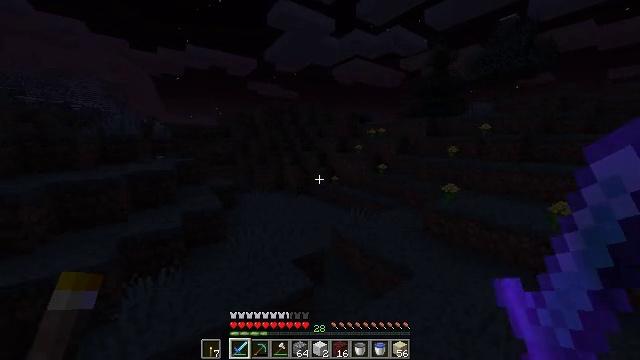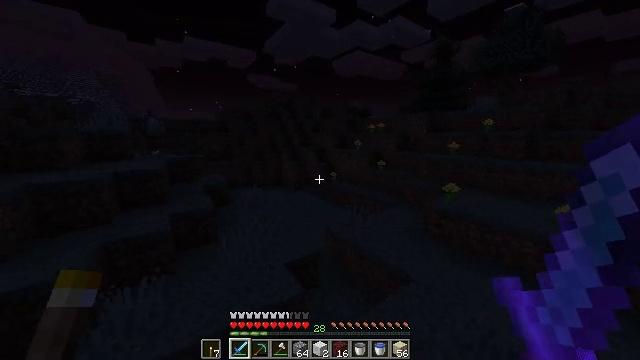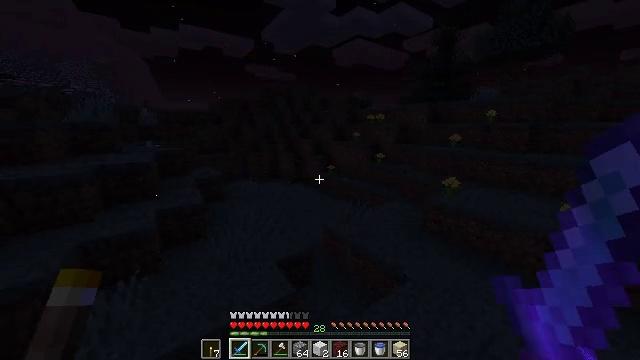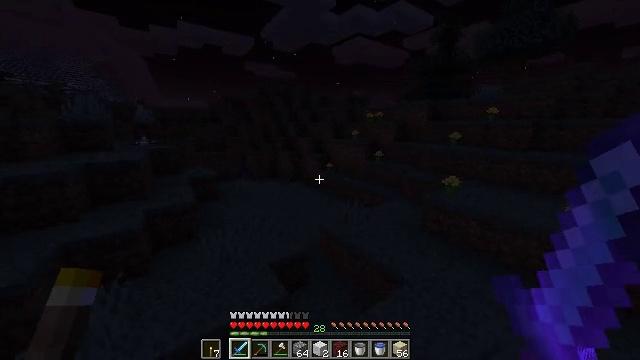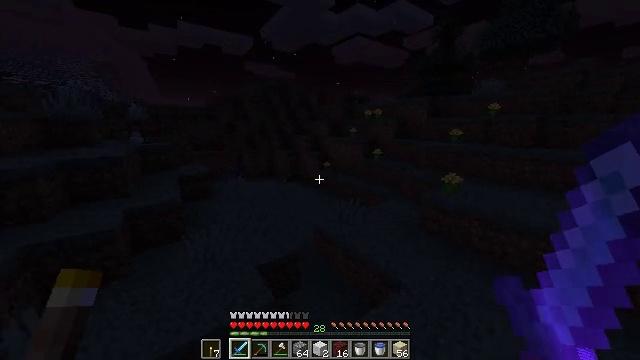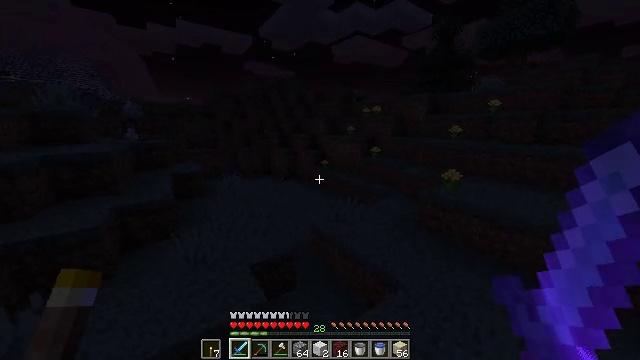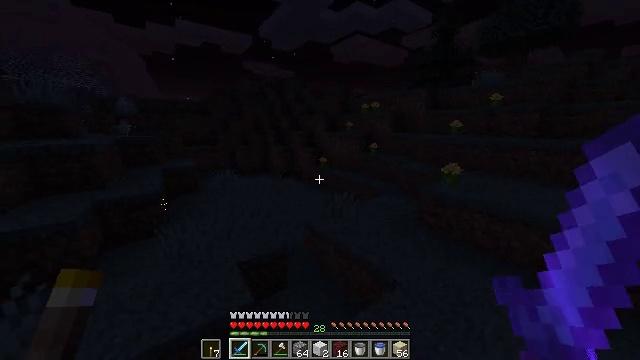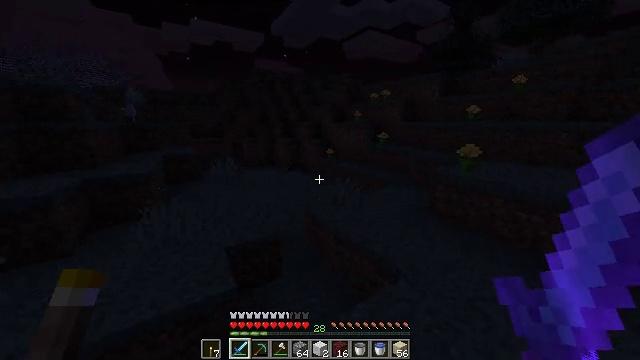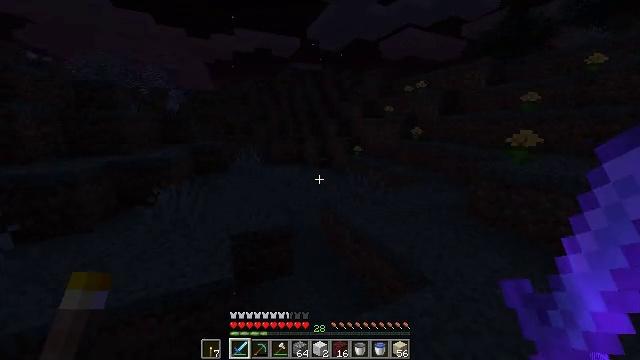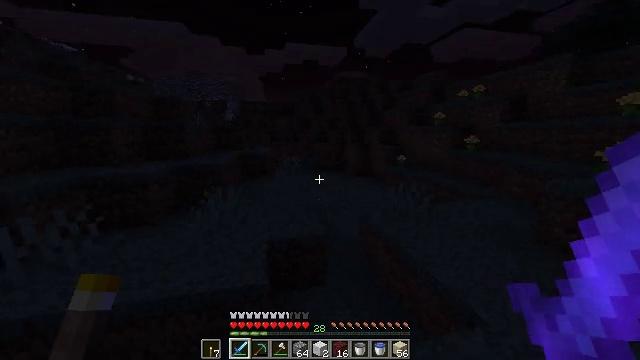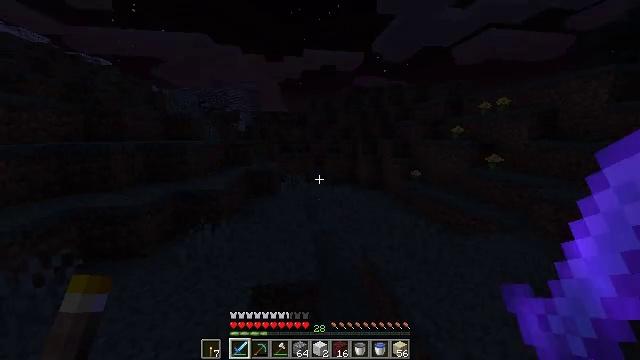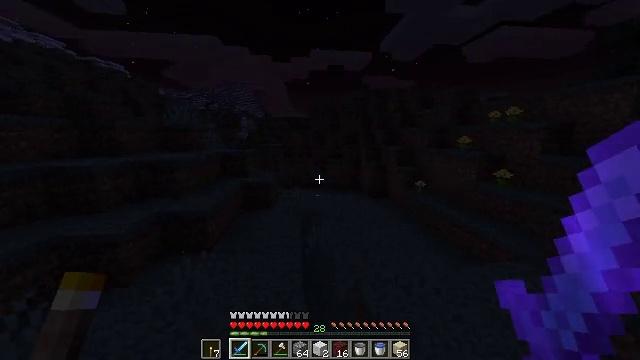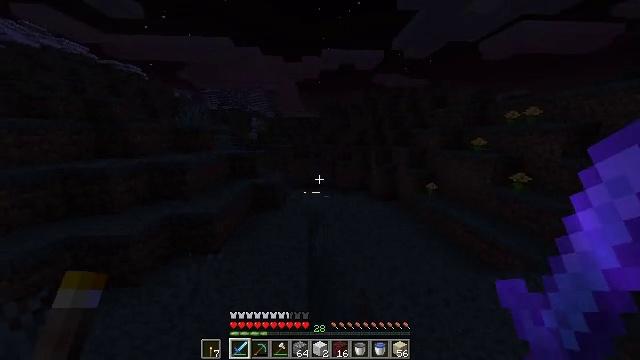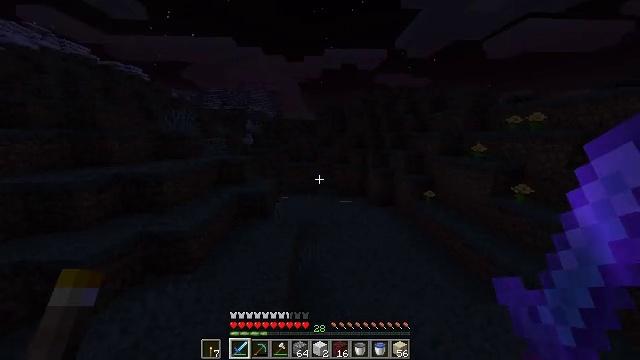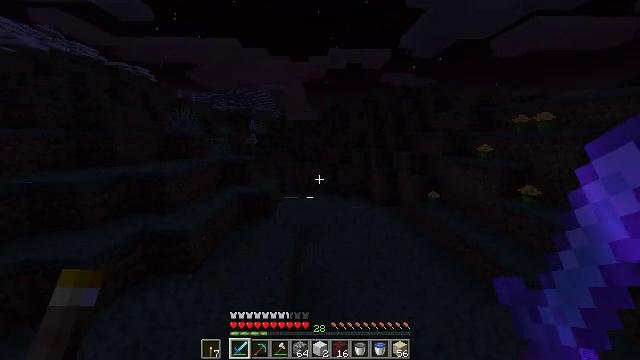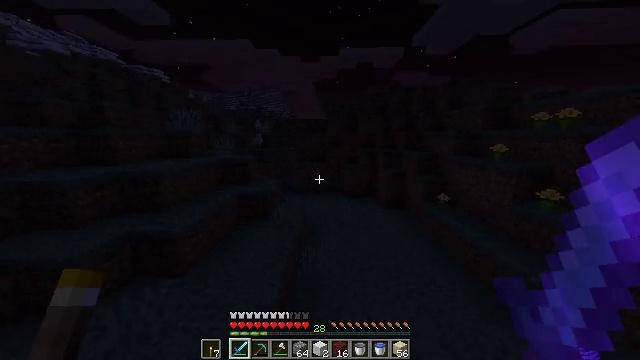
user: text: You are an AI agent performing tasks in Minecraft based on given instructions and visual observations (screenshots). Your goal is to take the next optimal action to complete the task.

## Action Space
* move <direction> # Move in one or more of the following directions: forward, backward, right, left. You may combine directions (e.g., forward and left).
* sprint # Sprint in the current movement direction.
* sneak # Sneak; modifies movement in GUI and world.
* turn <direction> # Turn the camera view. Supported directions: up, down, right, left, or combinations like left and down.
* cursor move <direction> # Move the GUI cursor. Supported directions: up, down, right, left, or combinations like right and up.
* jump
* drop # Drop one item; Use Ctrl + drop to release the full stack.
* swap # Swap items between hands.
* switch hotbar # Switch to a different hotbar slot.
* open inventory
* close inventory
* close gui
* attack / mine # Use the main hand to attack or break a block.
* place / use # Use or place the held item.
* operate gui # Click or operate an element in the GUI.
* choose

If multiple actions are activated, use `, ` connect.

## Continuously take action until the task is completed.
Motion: motion action
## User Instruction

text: Remove a mutton from the inventory.
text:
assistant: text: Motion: move forward and move right, sprint, turn down, jump
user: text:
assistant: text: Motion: move forward and move right, sprint, turn down, jump
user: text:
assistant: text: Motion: move forward and move right, sprint, jump
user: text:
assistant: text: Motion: move forward and move right, sprint, jump
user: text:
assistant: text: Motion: move forward and move right, sprint, jump
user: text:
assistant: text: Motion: move forward and move right, sprint, jump
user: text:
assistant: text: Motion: move forward and move right, sprint, turn left, jump
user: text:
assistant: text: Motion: move forward and move right, sprint, turn left, jump
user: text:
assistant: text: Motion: move forward and move right, sprint, turn left and up, jump
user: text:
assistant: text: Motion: move forward and move right, sprint, turn left and up, jump
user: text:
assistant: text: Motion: move forward and move right, sprint, turn left, jump
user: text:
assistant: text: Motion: move forward and move right, sprint, turn left, jump
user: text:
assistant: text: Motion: move forward and move right, sprint, jump
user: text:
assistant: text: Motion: move forward and move right, sprint, turn left, jump
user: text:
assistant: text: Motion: move forward and move right, sprint, turn left, jump
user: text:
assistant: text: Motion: move forward and move right, sprint, turn left
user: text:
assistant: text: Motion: move forward, sprint, turn left
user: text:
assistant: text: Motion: move forward, sprint, turn left
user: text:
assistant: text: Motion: move forward, sprint, turn left
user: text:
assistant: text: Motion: move forward, sprint, turn left
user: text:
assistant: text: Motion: move forward, sprint, turn left
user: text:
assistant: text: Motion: move forward, sprint, jump
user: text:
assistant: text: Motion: move forward, sprint, jump
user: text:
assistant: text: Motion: move forward, sprint, jump
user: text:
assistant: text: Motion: move forward and move right, sprint, jump
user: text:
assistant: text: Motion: move forward and move right, sprint, jump
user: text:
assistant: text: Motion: move forward and move right, sprint, jump
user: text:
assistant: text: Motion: move forward and move right, sprint, jump
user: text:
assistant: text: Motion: move forward and move right, sprint, jump
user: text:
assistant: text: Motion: move forward and move right, sprint, jump